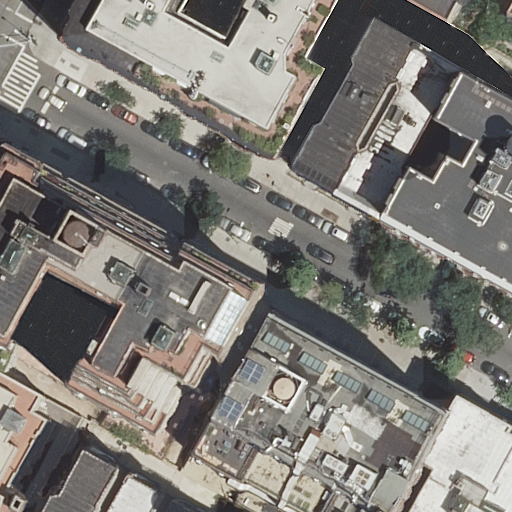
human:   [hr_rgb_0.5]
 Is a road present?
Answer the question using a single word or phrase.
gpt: yes

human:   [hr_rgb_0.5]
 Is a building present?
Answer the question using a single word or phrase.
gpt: yes

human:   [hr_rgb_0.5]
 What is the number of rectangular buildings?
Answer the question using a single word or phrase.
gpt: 5

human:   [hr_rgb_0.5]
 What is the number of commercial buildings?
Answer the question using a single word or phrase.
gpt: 0

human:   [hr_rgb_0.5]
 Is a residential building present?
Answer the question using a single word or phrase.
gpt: yes

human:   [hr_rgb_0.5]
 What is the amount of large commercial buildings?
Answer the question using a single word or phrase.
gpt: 0

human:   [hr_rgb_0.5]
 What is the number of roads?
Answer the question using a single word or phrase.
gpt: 2

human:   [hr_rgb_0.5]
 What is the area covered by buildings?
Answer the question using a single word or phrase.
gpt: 3692m2

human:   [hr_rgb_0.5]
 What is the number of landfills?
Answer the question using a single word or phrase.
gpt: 0

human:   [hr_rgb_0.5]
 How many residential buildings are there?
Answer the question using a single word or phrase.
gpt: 11

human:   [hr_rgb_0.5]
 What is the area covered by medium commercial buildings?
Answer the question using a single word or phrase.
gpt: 0m2

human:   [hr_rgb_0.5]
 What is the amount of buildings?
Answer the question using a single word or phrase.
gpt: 12

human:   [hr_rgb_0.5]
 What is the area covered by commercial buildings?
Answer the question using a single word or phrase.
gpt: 0m2

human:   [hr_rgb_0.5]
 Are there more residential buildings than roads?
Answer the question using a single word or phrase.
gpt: yes

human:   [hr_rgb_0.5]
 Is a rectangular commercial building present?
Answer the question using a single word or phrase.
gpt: no

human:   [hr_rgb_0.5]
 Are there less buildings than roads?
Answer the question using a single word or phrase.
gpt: no

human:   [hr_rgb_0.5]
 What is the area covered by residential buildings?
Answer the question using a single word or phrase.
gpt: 3530m2

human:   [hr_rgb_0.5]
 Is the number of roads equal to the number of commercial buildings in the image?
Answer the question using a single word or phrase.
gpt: no

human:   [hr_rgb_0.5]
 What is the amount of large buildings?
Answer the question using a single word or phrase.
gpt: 2

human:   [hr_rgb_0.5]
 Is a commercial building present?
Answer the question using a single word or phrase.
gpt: no

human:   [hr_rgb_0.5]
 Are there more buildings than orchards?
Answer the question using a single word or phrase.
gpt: yes

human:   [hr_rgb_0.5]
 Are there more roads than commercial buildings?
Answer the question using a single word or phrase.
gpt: yes

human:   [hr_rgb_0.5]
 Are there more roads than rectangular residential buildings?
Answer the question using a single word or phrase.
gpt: no

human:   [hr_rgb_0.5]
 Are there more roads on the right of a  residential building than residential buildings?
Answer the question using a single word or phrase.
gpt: no

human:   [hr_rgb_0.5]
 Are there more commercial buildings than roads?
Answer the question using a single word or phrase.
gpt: no

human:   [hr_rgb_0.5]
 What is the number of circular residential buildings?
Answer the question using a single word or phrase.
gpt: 0

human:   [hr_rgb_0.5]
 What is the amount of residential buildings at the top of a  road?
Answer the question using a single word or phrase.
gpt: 4

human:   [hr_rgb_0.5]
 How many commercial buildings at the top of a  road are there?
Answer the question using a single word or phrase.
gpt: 0

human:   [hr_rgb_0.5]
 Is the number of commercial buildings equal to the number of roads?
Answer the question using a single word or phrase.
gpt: no

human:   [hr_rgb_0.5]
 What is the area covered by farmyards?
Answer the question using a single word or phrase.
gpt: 0m2

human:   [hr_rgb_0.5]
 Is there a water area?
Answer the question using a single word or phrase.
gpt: no

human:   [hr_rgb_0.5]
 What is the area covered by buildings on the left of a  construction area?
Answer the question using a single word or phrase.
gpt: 0m2

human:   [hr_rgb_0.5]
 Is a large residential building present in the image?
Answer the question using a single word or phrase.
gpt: yes

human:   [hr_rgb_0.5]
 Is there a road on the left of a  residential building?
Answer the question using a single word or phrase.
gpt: yes

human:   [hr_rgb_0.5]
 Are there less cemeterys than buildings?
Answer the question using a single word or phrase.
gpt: yes

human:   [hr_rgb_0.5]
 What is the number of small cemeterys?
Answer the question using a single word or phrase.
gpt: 0

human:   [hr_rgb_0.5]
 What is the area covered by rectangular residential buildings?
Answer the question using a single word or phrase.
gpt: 812m2

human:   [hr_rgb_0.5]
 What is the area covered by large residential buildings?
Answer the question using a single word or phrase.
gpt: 1227m2

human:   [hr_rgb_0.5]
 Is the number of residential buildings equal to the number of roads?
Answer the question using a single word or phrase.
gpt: no

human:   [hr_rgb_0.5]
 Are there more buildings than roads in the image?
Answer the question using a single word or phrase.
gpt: yes

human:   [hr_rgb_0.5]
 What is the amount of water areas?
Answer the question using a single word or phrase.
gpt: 0

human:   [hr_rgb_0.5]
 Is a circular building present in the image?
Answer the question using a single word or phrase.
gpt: no

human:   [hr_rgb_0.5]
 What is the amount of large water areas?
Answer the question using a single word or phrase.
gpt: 0

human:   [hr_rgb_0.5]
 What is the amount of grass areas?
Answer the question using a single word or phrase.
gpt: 0

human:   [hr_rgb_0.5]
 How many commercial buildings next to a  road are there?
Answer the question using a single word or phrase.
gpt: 0

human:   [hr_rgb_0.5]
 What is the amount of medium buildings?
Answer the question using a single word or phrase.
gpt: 9

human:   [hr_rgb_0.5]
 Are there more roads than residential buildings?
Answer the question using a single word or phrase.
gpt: no

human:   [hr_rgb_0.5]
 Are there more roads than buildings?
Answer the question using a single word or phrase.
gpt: no

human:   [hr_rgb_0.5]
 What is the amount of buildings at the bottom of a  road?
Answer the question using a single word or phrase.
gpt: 8

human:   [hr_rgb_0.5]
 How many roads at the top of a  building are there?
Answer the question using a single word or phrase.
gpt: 2

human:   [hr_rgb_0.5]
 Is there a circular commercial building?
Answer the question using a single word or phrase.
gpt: no

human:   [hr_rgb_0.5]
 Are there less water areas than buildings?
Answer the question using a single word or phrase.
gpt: yes

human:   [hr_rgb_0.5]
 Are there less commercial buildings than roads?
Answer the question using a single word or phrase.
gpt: yes

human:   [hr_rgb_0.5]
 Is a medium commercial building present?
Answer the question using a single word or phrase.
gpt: no

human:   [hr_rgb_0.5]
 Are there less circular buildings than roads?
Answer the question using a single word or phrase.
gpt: yes

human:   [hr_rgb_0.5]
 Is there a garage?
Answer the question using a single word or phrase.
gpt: no

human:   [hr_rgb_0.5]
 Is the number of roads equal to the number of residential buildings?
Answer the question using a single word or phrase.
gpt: no

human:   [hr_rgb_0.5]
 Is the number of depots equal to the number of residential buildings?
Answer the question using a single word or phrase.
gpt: no

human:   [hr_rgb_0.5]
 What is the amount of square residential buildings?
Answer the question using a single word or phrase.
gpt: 0

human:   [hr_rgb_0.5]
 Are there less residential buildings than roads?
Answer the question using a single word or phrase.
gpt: no

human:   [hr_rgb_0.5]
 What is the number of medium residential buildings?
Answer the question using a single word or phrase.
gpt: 8

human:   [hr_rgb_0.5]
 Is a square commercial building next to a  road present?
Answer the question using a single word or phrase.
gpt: no

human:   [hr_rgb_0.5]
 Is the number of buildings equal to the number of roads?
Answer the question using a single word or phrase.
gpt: no

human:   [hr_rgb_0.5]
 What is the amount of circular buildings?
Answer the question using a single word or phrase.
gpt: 0